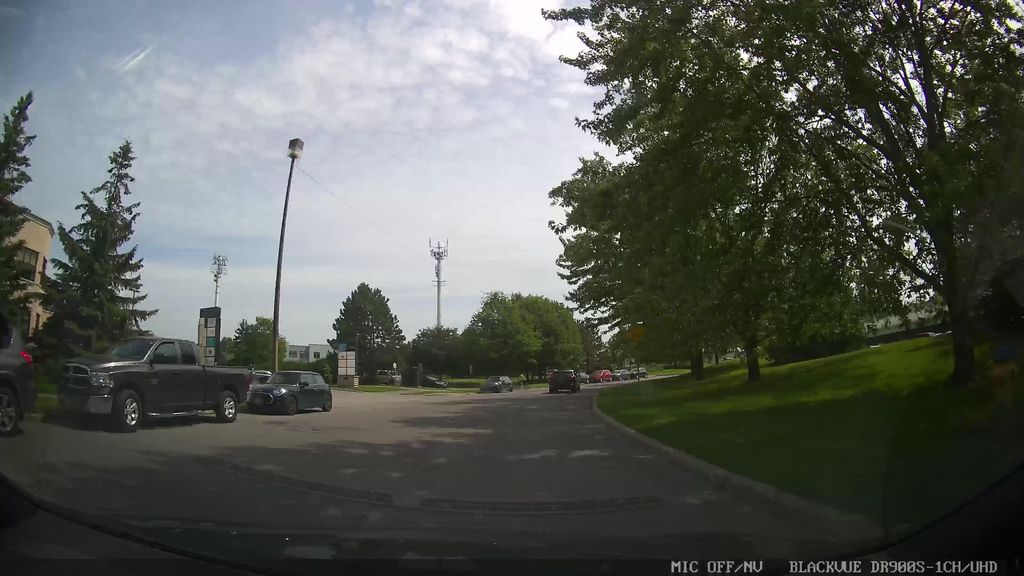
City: ottawa-gatineau